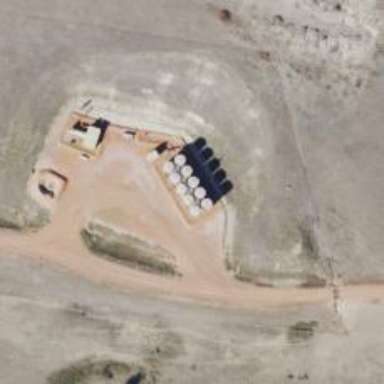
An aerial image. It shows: Storage tank with man-made structure.